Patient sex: M
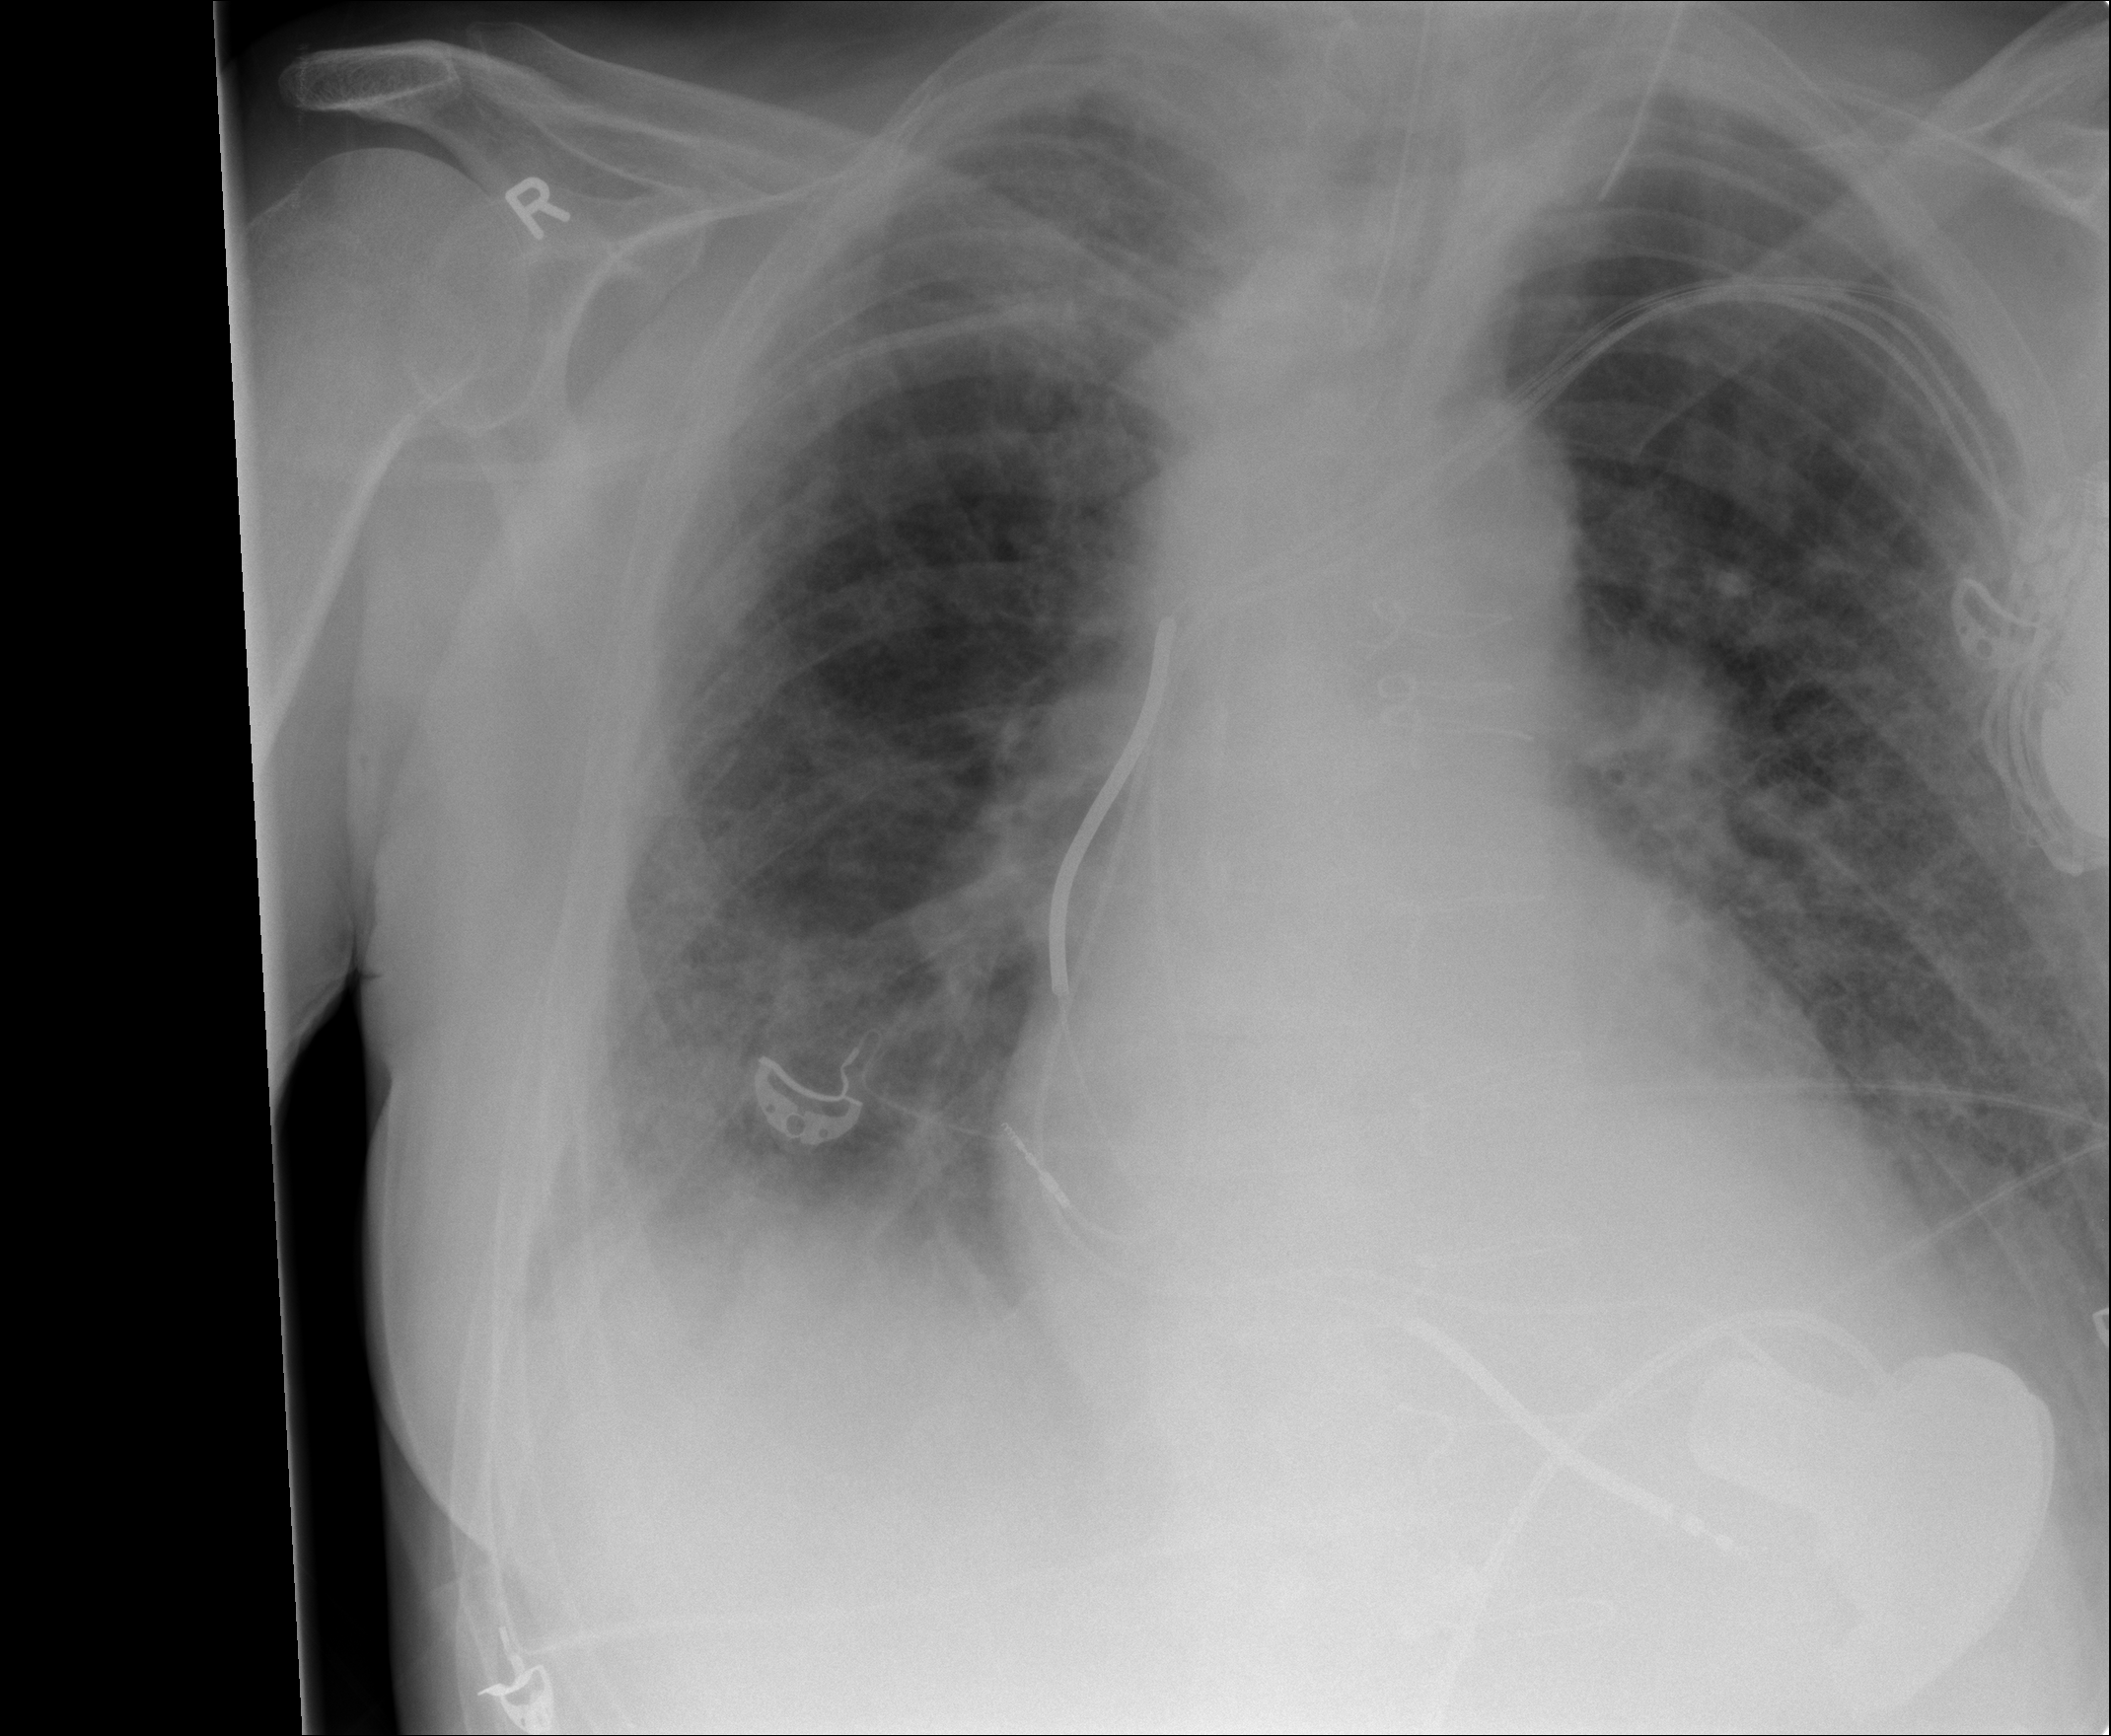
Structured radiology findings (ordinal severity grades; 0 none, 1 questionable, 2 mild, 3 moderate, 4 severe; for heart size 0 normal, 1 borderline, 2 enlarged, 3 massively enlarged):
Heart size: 1
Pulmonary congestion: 2
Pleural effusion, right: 2
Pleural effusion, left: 1
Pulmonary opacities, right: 1
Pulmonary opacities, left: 1
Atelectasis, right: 2
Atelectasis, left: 2